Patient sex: M
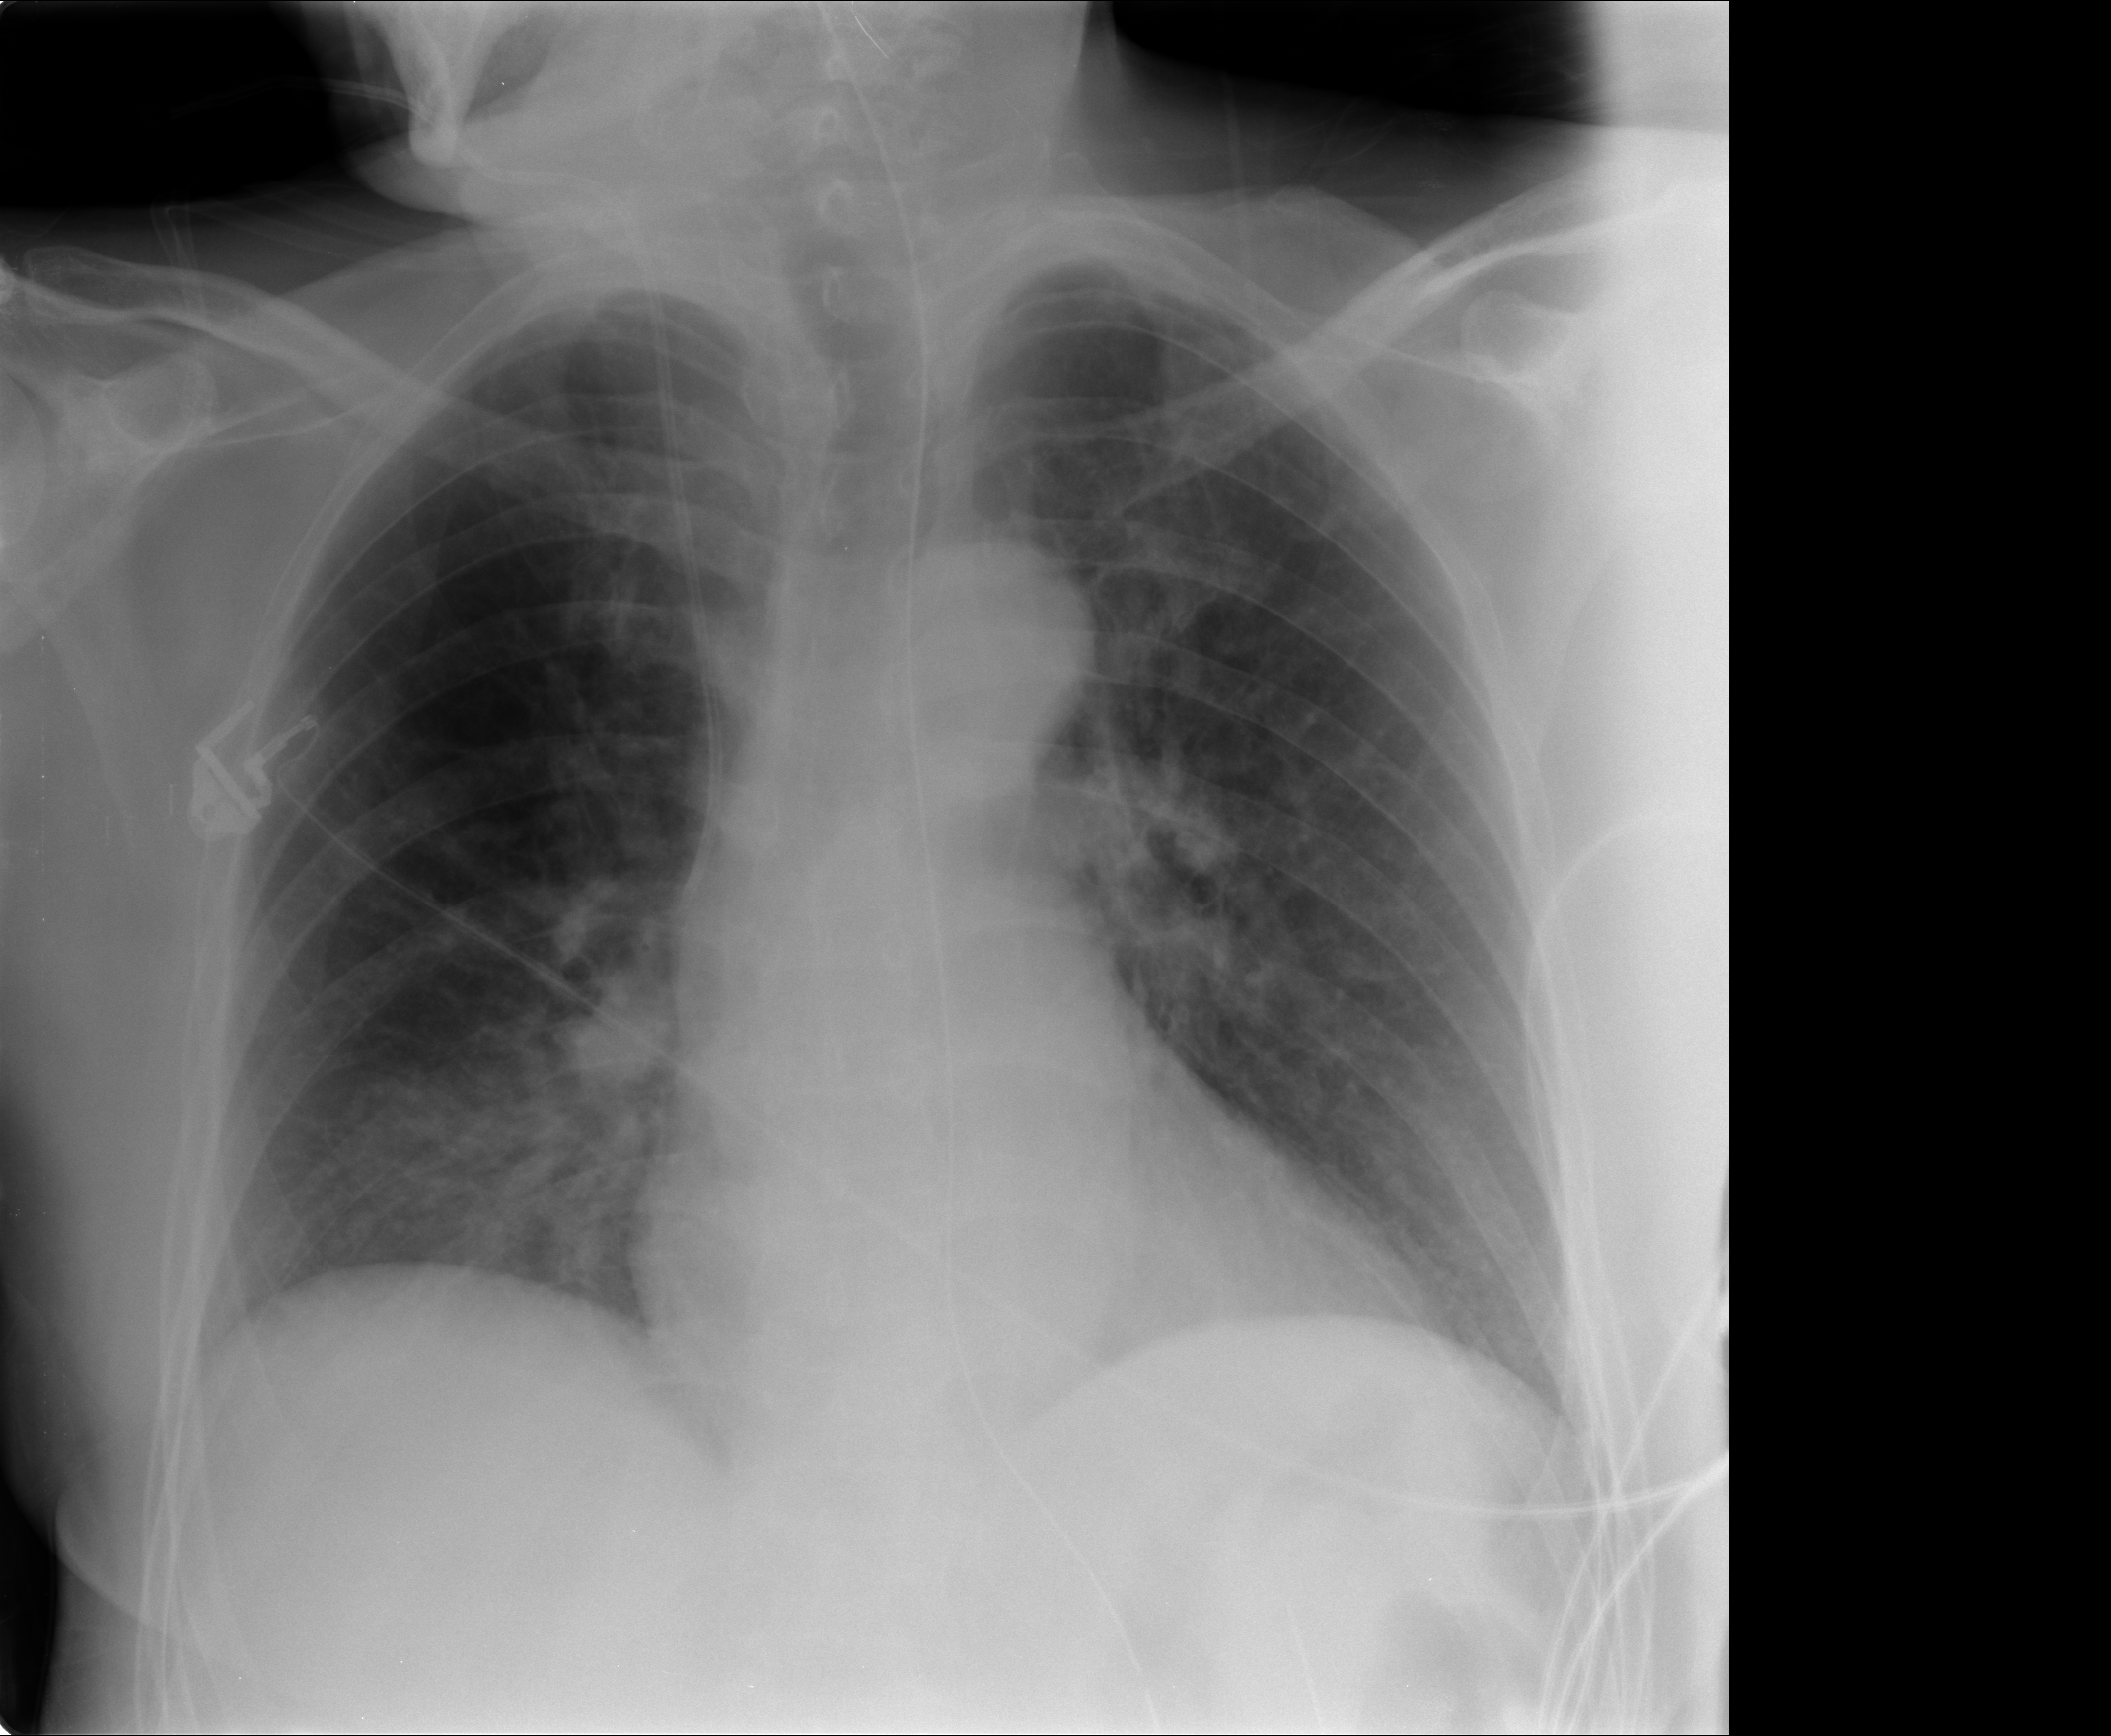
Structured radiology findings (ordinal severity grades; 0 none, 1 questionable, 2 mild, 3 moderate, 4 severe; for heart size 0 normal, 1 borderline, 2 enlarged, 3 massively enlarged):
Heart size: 0
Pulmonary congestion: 1
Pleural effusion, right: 0
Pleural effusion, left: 0
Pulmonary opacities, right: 2
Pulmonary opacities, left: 0
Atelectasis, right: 0
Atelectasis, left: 0